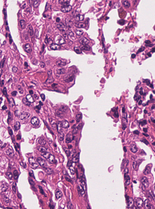
Tumor epithelial tissue: yes
Tumor-associated stroma tissue: yes
Normal tissue: no